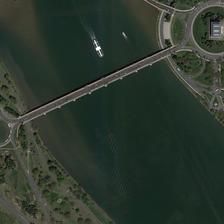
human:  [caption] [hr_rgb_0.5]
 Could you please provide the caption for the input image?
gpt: many green trees are in two sides of a river with a bridge over it and a boat in it .

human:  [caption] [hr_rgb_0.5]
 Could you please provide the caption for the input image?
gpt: a long bridge is on a river with a boat running in it .

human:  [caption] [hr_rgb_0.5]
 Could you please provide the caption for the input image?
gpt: a bridge across a broad river and some ships below it .

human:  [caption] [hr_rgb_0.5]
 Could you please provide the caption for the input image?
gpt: both banks, consisting of numerous plants is connected by this overpass .

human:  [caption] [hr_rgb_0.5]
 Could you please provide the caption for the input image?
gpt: a long bridge is on a wide river with many green plants on two sides of it .